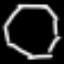
Label: octagon